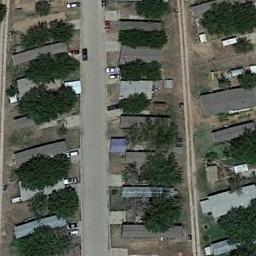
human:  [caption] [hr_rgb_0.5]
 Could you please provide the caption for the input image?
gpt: Here is a road with mobile homes on both sides .

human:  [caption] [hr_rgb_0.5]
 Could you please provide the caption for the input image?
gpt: The mobile home park has some mobile homes arranged in lines and some trees are among these mobile homes .

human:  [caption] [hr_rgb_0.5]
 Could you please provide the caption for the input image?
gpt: The mobile home park is on the grass next to some trees and road .

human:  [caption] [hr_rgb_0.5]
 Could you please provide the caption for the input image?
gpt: Many trees are in the mobile home park .

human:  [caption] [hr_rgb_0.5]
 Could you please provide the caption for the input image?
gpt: There are some buildings and green trees in the mobile home park .